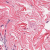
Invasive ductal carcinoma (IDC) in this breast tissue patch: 0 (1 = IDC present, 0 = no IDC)